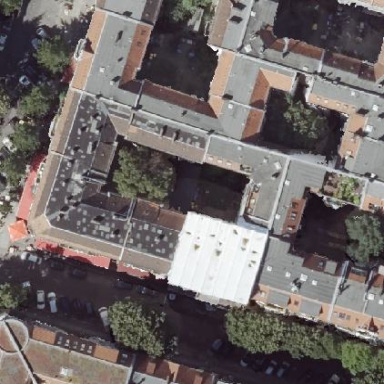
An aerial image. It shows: Residential building with unique quadruple saltbox roof shape.